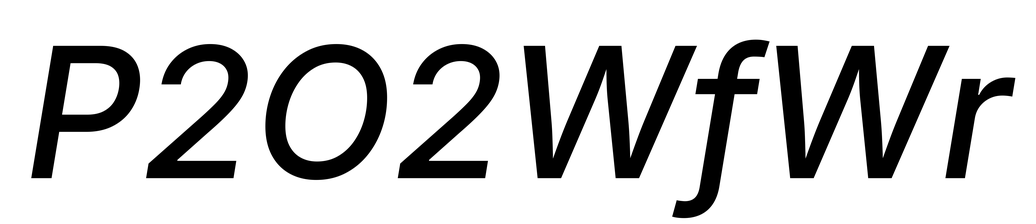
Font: Inter-Italic_Medium_Italic